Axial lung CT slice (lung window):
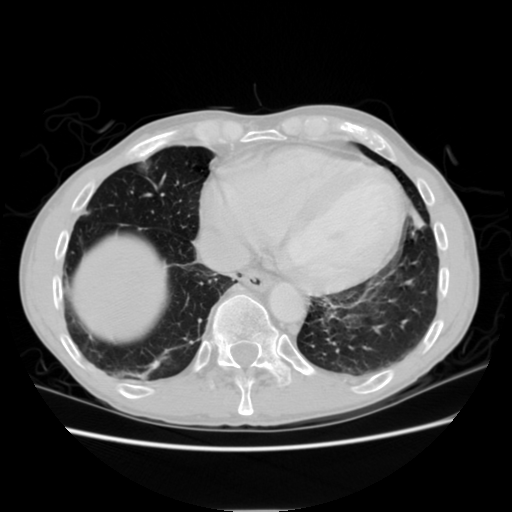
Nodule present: yes
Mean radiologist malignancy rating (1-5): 4.5